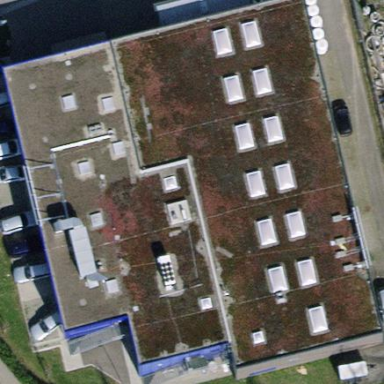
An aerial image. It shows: Commercial building.